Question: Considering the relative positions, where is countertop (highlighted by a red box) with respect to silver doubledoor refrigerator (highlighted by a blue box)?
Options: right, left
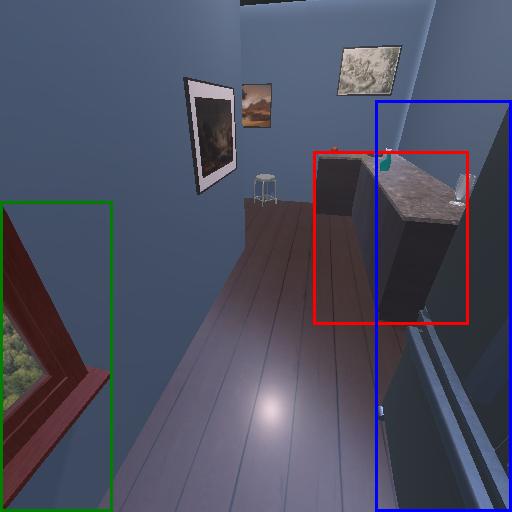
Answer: right